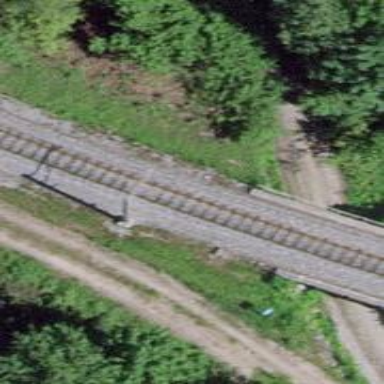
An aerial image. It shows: Narrow-gauge railway track with one electrified contact line.